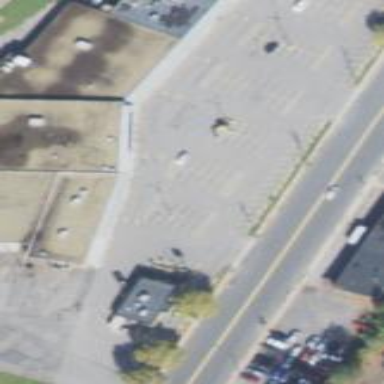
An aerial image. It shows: Retail building.